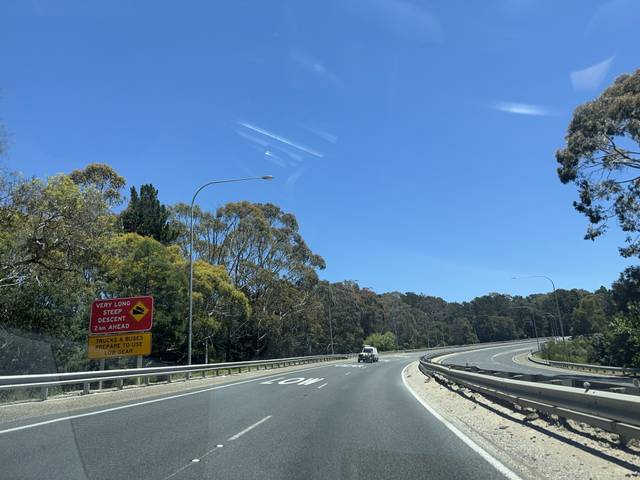
Region: Australia
Coordinates: -35.002, 138.717